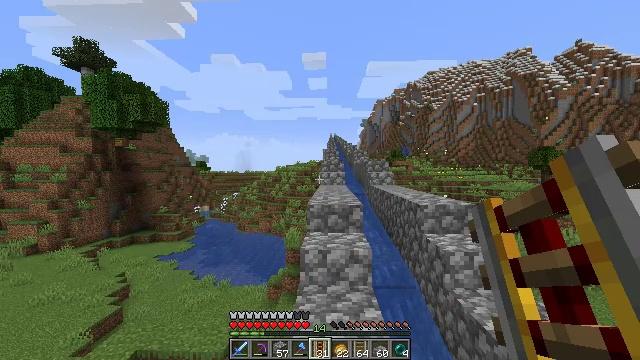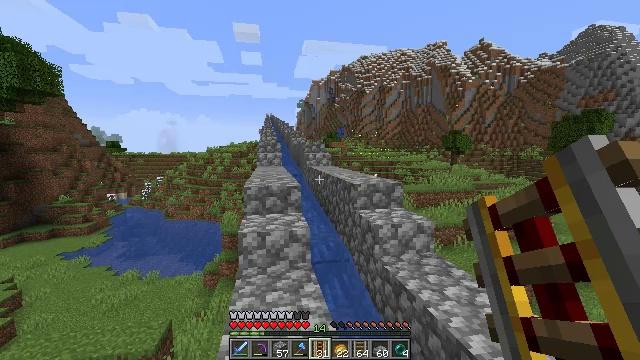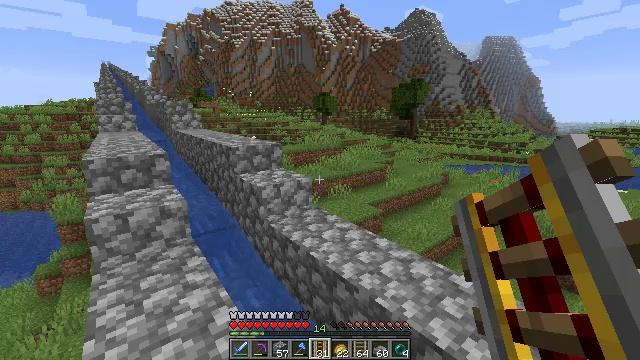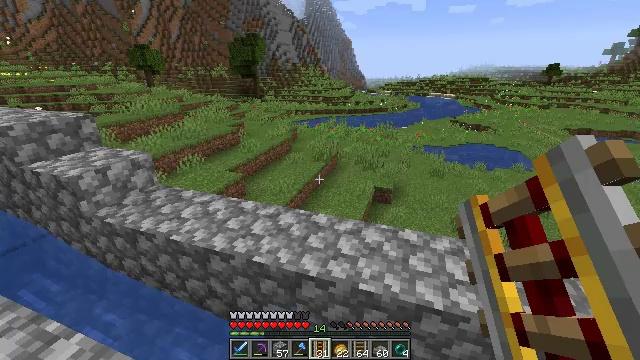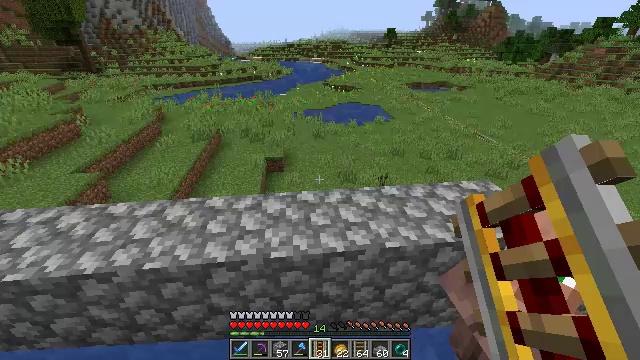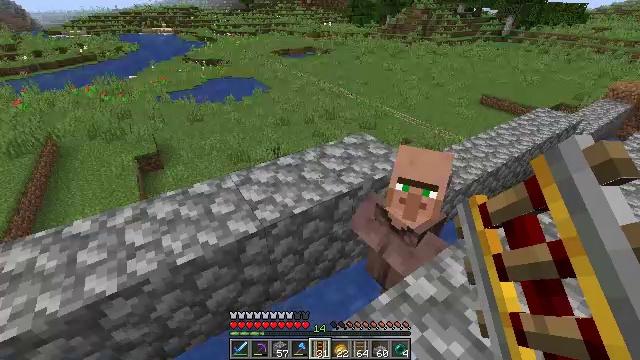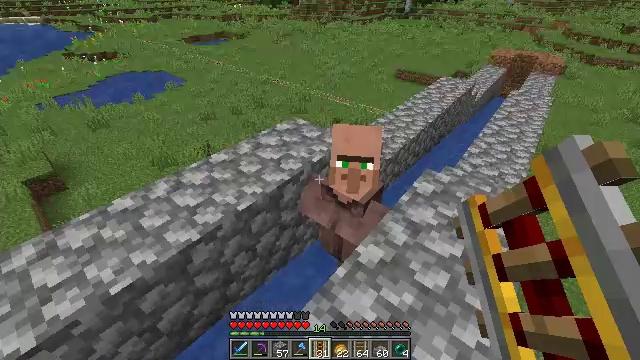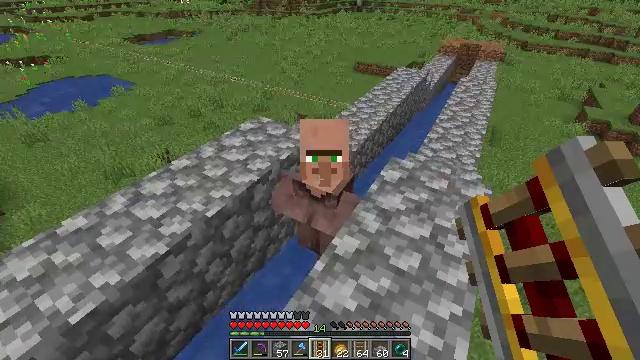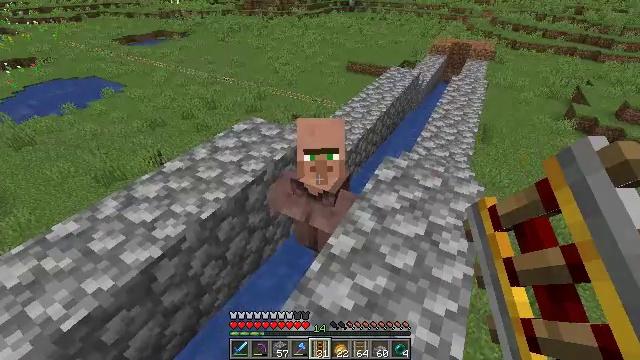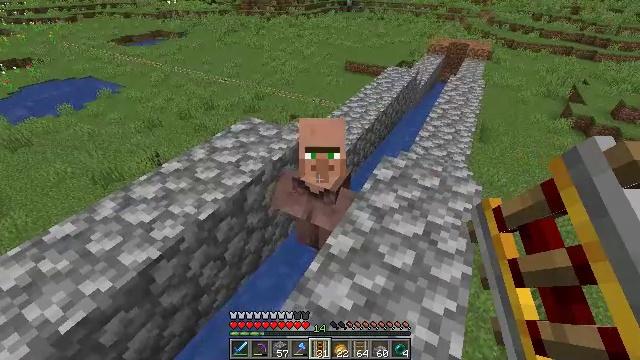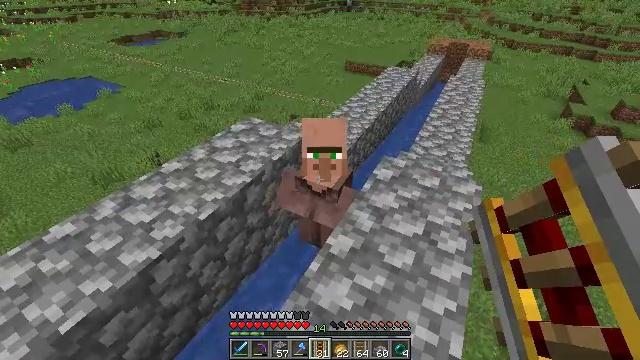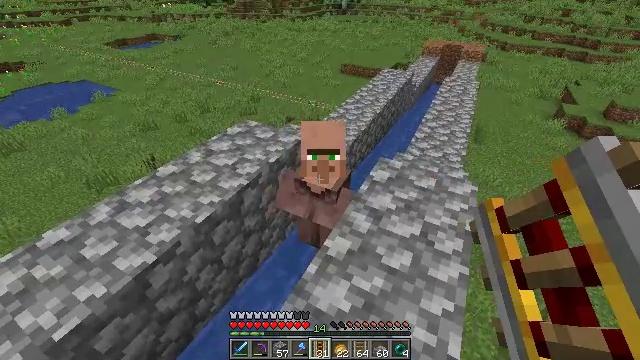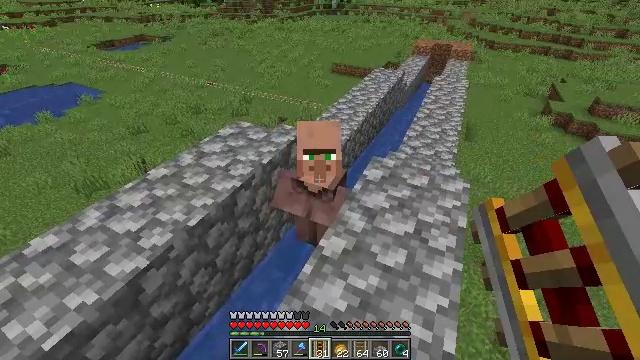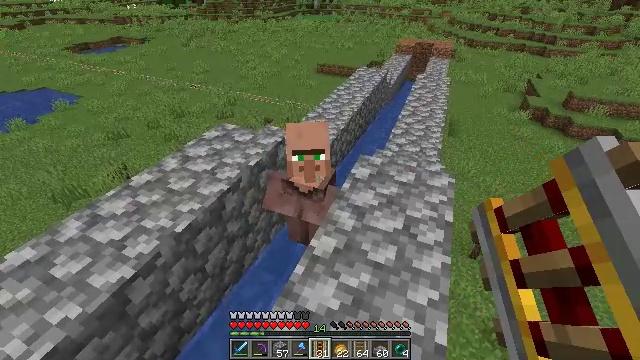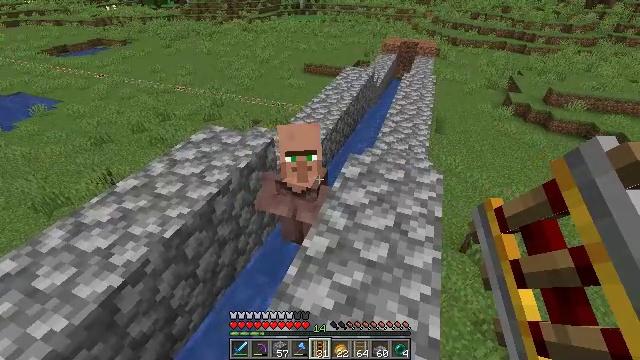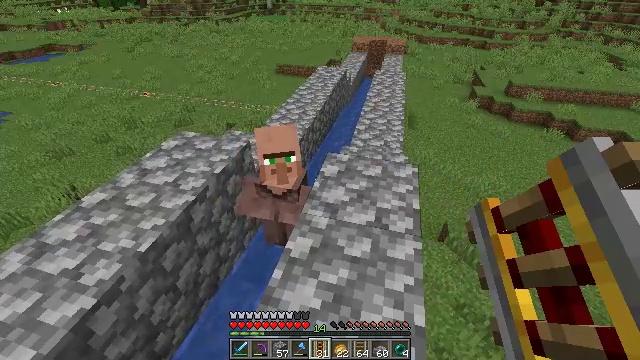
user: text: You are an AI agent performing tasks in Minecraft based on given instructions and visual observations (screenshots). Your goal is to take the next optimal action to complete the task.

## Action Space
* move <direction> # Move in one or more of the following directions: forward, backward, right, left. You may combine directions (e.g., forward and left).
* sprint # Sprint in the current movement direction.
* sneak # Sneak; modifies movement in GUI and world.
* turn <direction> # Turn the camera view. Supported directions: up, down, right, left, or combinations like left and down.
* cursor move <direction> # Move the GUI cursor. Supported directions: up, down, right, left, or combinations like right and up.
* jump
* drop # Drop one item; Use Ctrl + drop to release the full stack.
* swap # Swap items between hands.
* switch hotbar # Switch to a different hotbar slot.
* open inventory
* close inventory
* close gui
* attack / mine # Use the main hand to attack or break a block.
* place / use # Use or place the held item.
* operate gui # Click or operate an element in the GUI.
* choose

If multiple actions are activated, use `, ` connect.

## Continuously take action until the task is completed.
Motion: motion action
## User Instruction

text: Attack the ground to gather dirt.
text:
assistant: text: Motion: turn right and down
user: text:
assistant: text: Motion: turn right and down
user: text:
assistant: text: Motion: turn right and down
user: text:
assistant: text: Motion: turn right and down
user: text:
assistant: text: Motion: turn right and down
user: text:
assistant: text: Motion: turn right and down
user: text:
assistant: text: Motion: turn right
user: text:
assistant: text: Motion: turn right
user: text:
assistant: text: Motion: no_op
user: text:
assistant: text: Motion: no_op
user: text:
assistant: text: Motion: no_op
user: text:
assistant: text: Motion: turn right
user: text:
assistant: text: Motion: turn right
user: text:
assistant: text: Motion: turn right
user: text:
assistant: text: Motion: turn right
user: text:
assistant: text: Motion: turn right
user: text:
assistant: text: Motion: turn right
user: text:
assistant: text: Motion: no_op
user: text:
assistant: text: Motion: no_op
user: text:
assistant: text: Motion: move forward
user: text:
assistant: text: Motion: move forward
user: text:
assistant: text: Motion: move forward
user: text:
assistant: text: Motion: move forward
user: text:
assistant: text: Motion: move forward
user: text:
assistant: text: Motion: move forward
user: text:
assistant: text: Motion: move forward, turn down
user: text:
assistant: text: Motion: move forward, turn right and down
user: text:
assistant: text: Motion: move forward, turn right and down
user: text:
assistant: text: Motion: move forward
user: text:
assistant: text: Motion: move forward